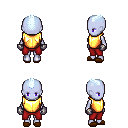
a pixel art fantasy rpg character, female body template, dark elf, purple skin, gold chest armor, red pants, white cyan short mohawk hairstyle, metal gloves, brown slippers, four views (front, back, left, right), 2x2 character sprite sheet, small pixel art, hard edges, no anti-aliasing